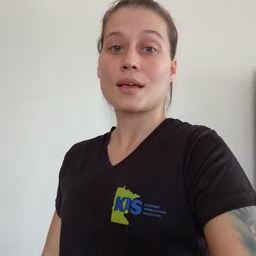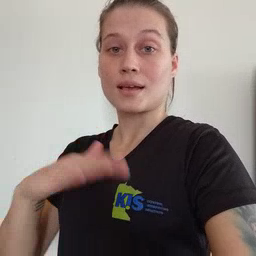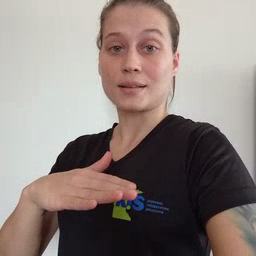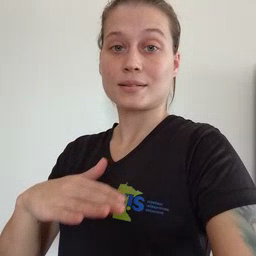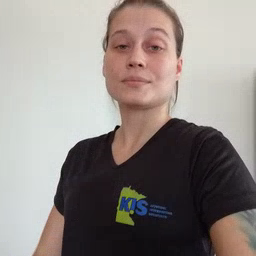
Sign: on